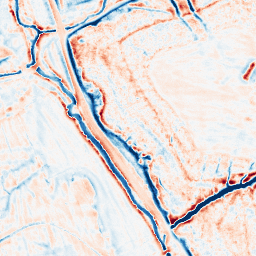
Category: edge_preserving
Decomposition family: bilateral
Decomposition parameters: d: 15
sigma_color: 75
sigma_space: 150
Upsampling method: bspline
Upsampling parameters: scale: 8
Upsampling scale: 8